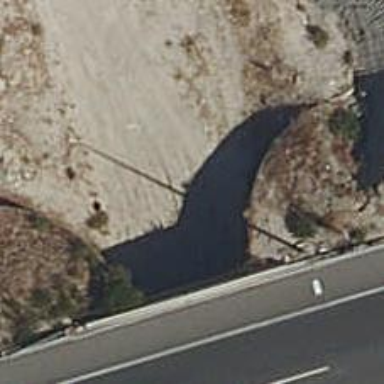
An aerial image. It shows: Track road going through tunnel with ground surface.